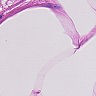
Metastatic tissue present: no